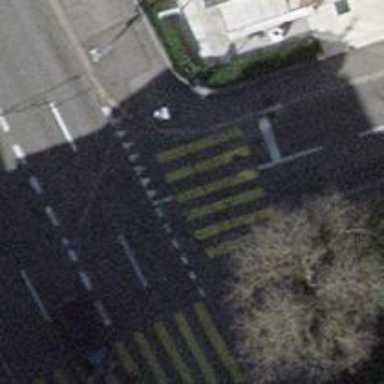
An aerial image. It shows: Road with traffic signals and zebra crossing marked by zebra lines.